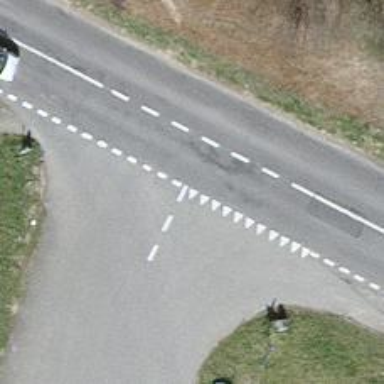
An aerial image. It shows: Road with "give way" sign.